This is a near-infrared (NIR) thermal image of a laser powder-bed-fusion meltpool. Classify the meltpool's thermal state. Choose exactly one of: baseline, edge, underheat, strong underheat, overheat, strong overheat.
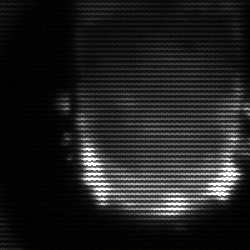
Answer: baseline